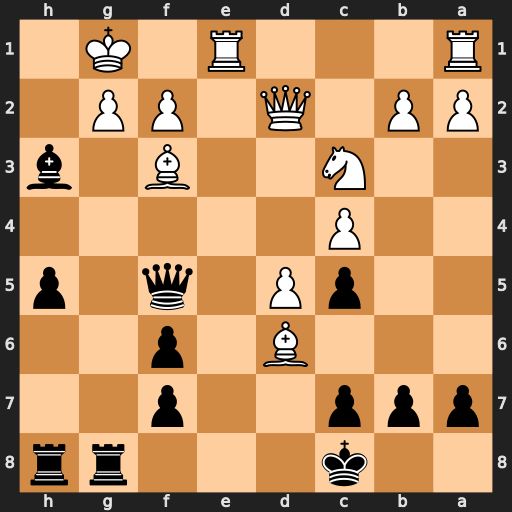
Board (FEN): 2k3rr/ppp2p2/3B1p2/2pP1q1p/2P5/2N2B1b/PP1Q1PP1/R3R1K1
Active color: b
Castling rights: -
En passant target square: -
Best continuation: Qxf3 Re8+ Kd7